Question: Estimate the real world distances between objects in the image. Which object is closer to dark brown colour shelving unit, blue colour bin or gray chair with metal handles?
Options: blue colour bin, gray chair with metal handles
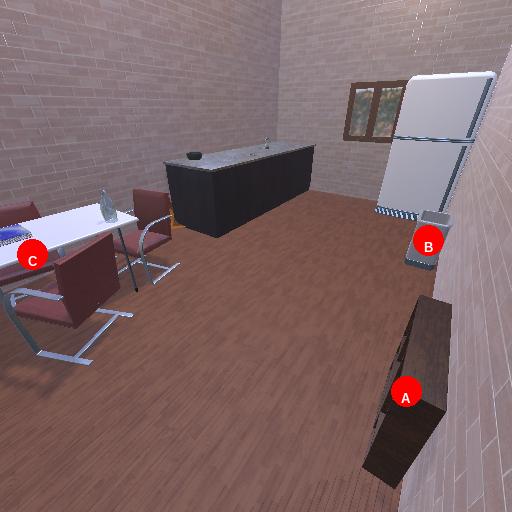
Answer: blue colour bin